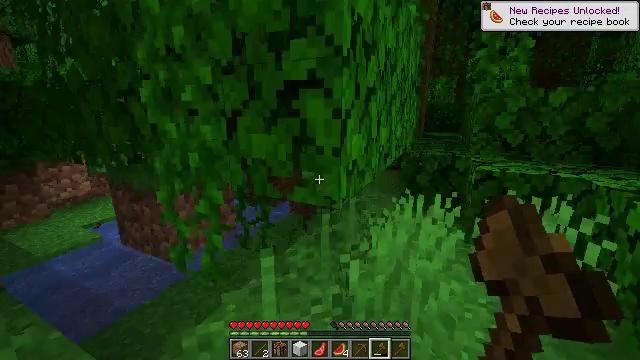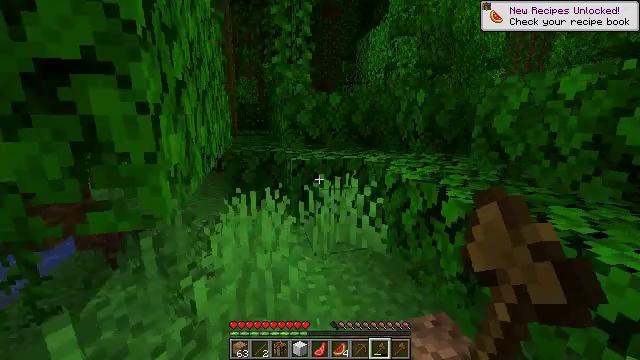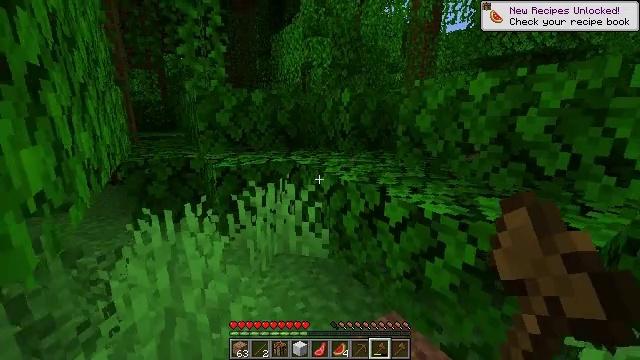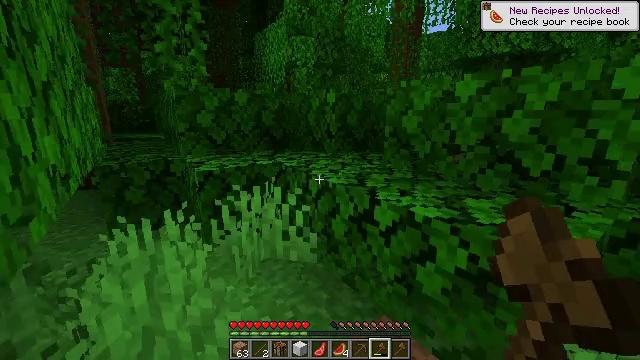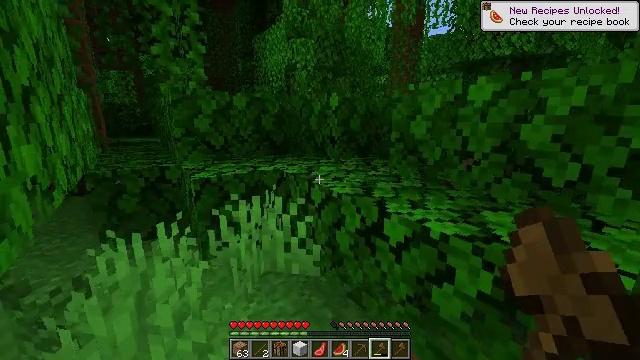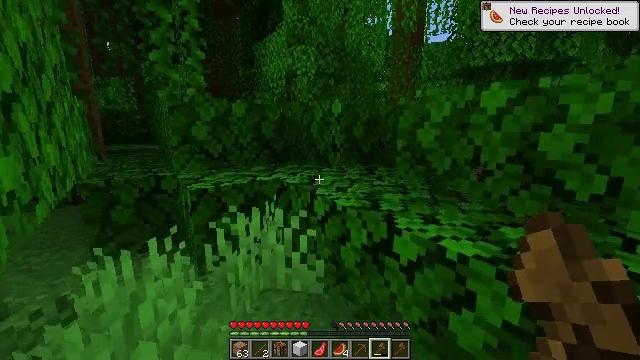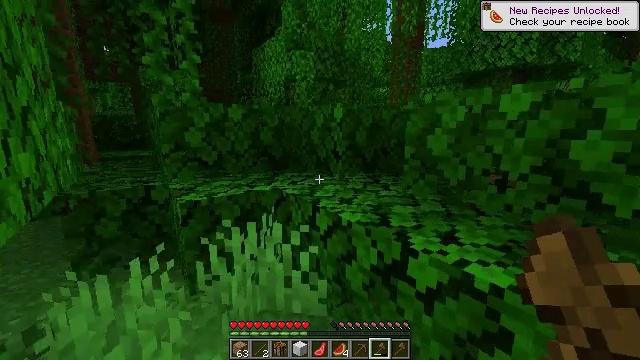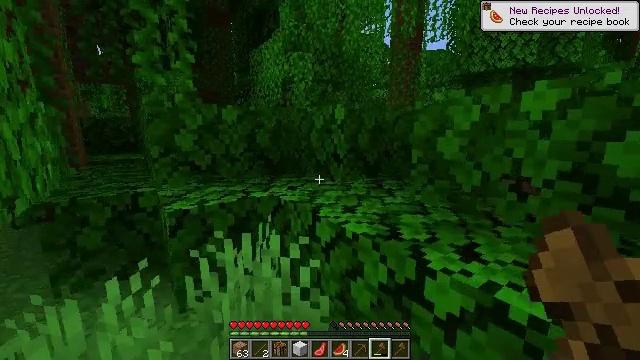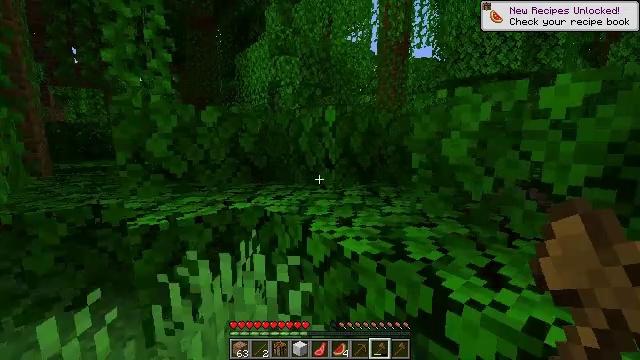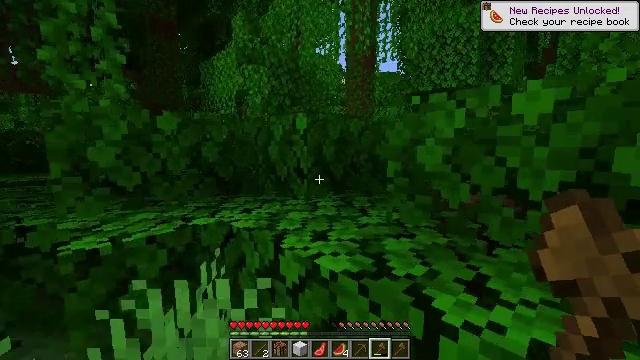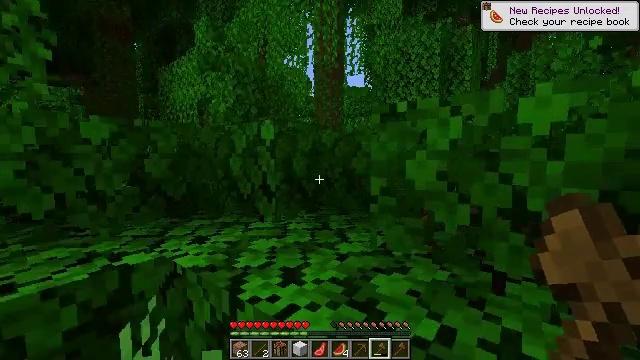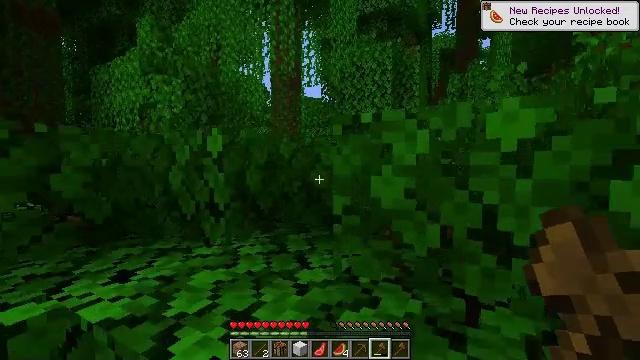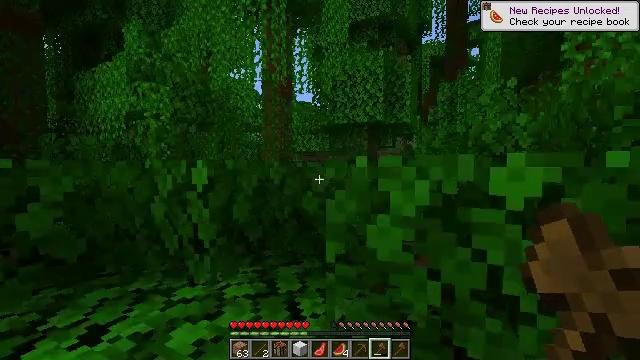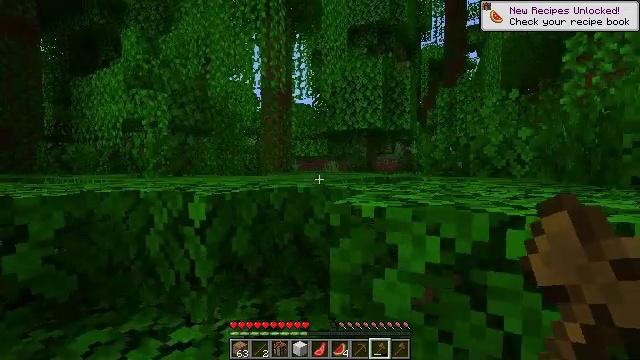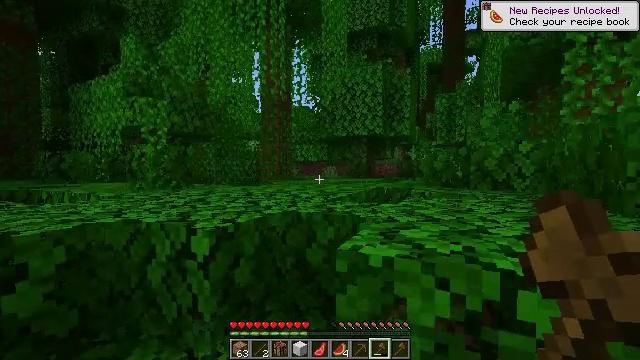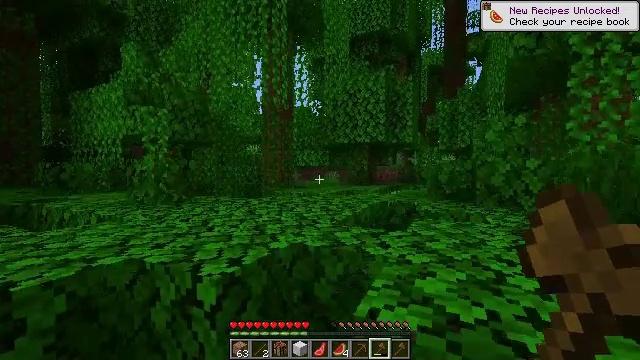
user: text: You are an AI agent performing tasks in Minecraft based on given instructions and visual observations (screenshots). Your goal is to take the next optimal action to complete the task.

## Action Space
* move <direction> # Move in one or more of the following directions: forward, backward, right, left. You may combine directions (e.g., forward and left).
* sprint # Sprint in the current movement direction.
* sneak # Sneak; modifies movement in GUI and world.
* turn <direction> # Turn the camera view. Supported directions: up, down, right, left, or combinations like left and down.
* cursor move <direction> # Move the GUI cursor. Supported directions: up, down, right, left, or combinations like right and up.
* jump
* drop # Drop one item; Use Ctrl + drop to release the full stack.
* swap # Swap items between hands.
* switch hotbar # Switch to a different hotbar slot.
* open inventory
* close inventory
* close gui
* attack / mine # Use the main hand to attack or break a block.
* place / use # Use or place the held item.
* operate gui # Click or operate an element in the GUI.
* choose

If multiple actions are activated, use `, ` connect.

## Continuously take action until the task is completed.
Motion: motion action
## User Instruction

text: Attack the melon to collect it.
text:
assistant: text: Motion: move forward, turn right
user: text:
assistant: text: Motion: move forward, turn right
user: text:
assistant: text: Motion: move forward, turn right
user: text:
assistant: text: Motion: move forward
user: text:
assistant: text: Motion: move forward, turn up
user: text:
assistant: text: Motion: move forward, turn up
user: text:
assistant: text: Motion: move forward
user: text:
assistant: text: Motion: move forward, turn right and up
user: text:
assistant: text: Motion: move forward, turn right and up
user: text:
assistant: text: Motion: move forward, turn right and up
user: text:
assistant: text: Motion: move forward, turn right and up
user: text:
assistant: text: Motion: move forward, turn right, jump
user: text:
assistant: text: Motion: move forward, jump
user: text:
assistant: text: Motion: move forward, jump
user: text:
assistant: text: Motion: move forward, jump
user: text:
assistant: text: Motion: move forward, turn left and down, jump
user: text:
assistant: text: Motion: move forward, turn left and down
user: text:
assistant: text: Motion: move forward, turn down
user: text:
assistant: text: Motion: move forward, turn down
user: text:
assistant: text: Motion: move forward, turn down
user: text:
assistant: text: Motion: move forward, turn down
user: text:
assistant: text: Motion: move forward
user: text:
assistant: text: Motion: move forward, jump
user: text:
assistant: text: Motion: move forward, jump
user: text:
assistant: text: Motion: move forward, jump
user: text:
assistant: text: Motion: move forward, turn right and down, jump
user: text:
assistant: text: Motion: move forward, turn right and down, jump
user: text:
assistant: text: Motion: move forward, turn right and down
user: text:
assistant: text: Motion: move forward, turn right and down
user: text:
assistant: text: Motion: move forward, turn right and down